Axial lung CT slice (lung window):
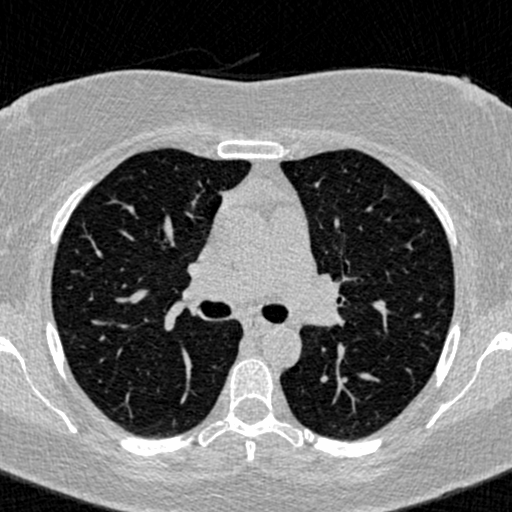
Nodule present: no